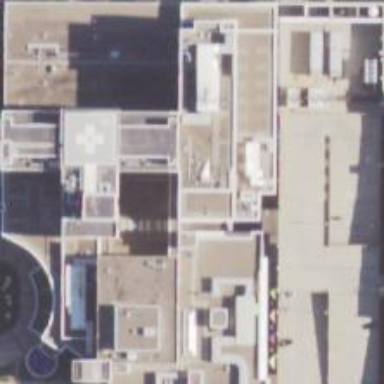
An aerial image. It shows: Hospital building.